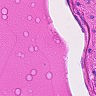
Metastatic tissue present: no